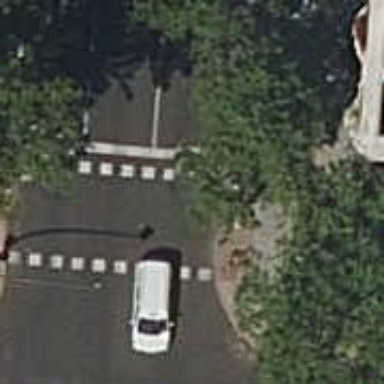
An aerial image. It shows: Road crossing with traffic signals.